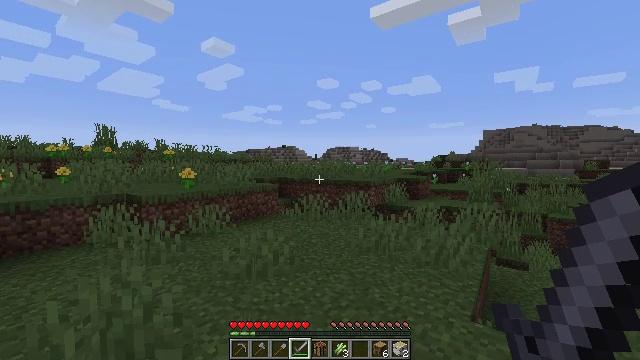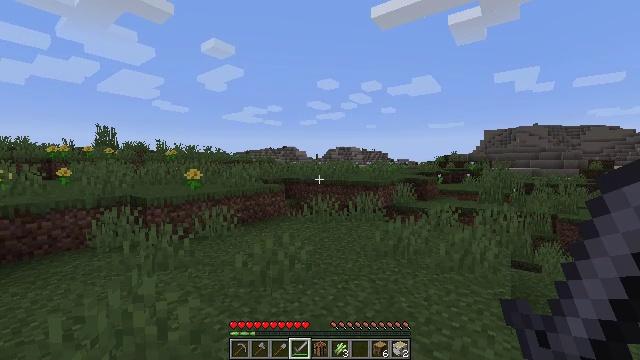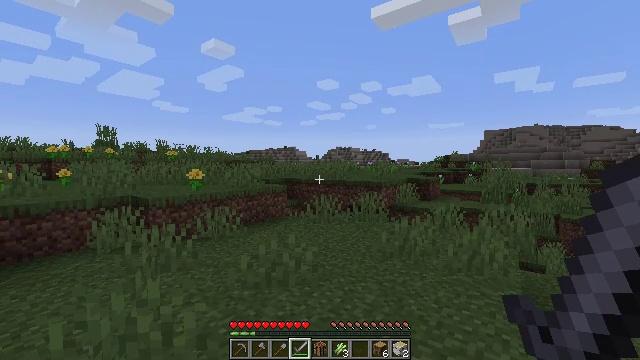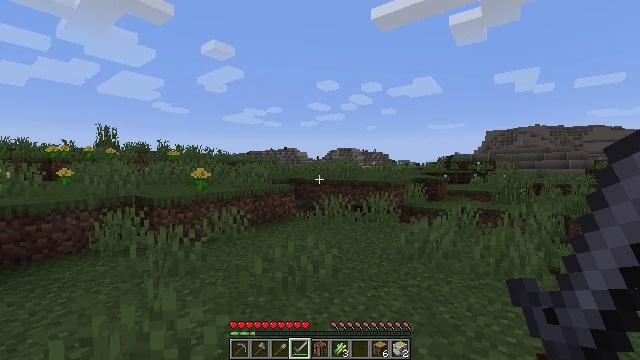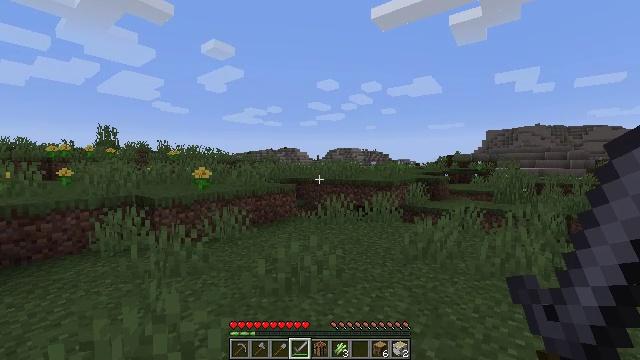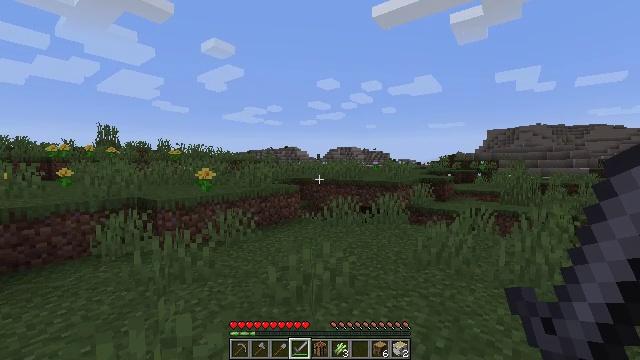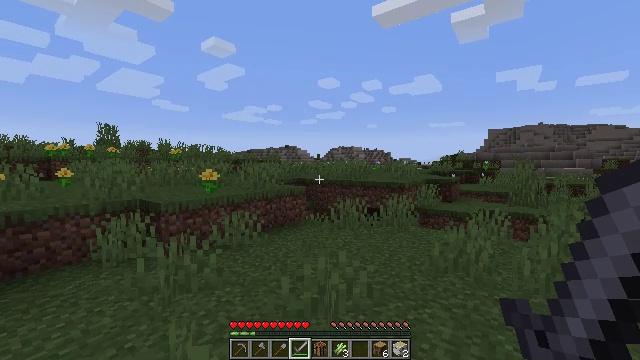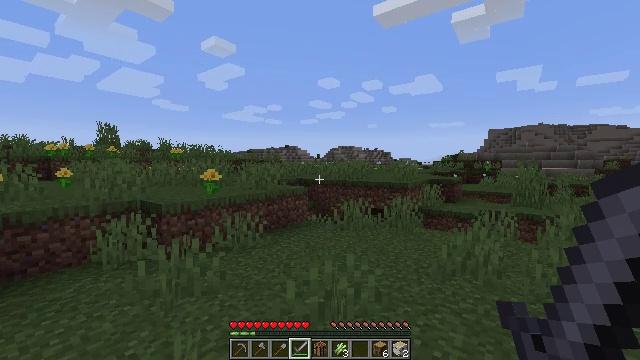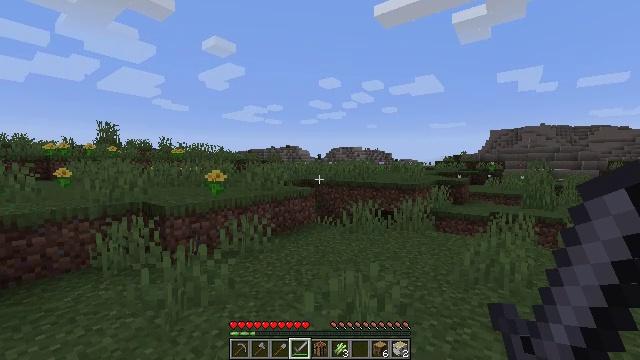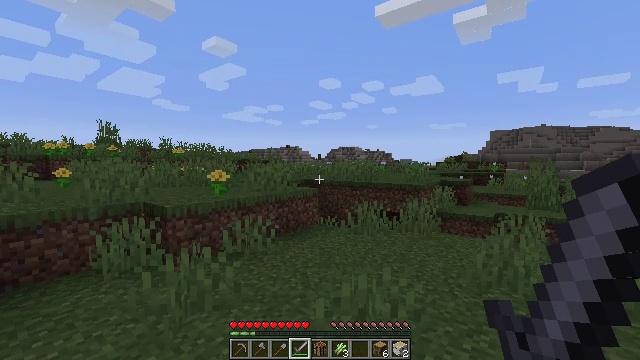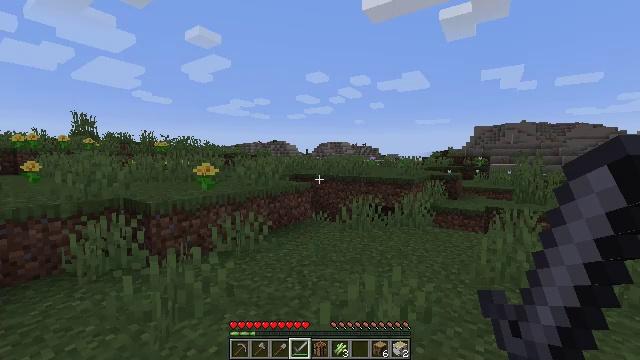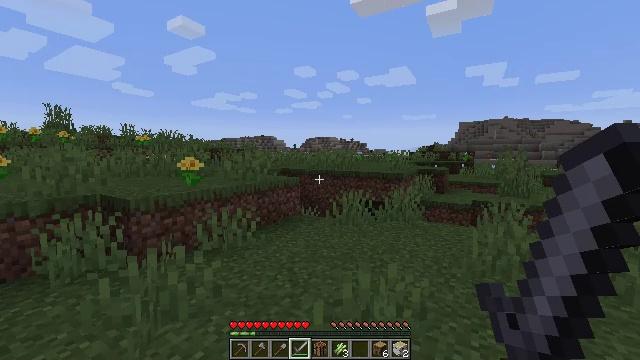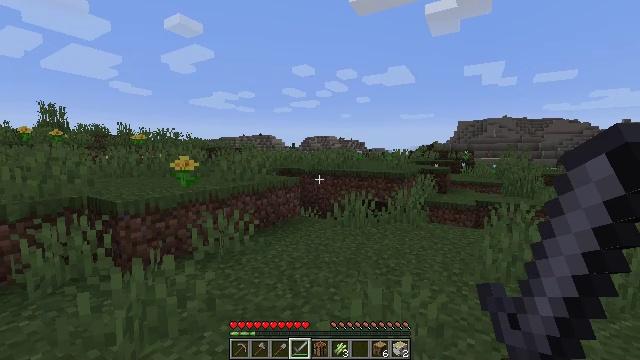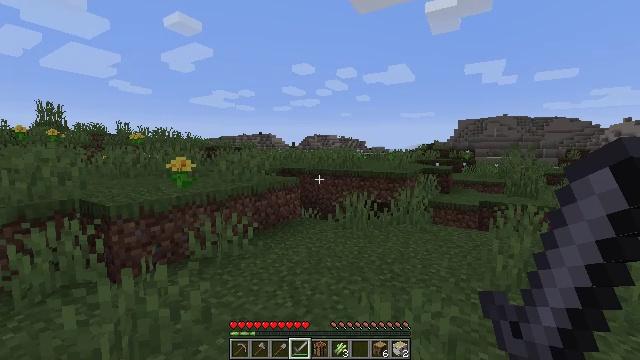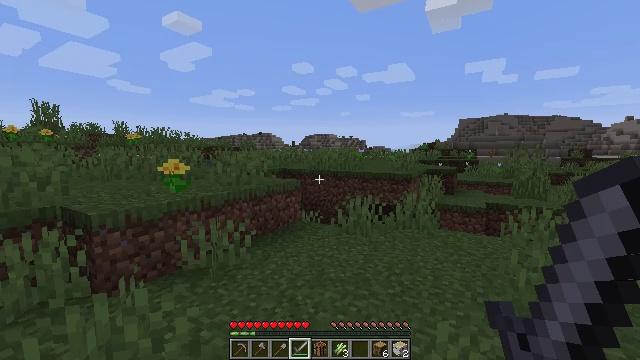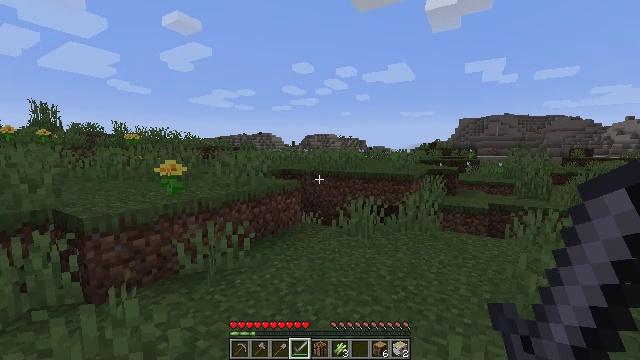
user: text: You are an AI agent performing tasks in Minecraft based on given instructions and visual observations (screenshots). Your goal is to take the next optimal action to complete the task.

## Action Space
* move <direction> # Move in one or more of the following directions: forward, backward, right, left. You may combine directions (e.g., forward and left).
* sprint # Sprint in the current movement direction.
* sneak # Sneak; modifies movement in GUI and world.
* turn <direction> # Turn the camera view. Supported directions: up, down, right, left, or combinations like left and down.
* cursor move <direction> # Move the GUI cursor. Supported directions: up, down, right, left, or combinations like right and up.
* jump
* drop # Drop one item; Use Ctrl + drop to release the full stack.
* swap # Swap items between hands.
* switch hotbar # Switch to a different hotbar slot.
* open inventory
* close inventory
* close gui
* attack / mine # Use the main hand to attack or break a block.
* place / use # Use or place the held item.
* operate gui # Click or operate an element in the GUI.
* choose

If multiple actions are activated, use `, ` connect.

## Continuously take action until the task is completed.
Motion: motion action
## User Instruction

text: Mine dirt from the ground.
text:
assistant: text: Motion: move forward and move left
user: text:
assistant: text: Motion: move forward and move left
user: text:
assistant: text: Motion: move forward and move left
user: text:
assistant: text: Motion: move forward and move left
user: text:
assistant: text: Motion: move forward and move left
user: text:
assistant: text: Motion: move forward and move left
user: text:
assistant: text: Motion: move forward and move left
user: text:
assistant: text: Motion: move forward and move left
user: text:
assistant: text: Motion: move forward and move left
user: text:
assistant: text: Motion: move forward, turn right and down
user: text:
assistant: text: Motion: move forward, turn right and down
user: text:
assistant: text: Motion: move forward
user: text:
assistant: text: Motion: move forward
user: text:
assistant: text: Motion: move forward
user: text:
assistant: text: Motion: move forward
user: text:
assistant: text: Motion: move forward
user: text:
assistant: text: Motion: move forward
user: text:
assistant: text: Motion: move forward
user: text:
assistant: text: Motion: move forward
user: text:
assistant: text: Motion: move forward
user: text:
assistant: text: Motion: move forward
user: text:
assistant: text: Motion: move forward
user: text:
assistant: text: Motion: move forward
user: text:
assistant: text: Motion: move forward, turn down
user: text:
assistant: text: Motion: move forward
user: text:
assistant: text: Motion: move forward
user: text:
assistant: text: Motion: move forward, turn right and down
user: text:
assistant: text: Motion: move forward, turn right and down
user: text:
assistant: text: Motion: move forward, turn right and down
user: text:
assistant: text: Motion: move forward